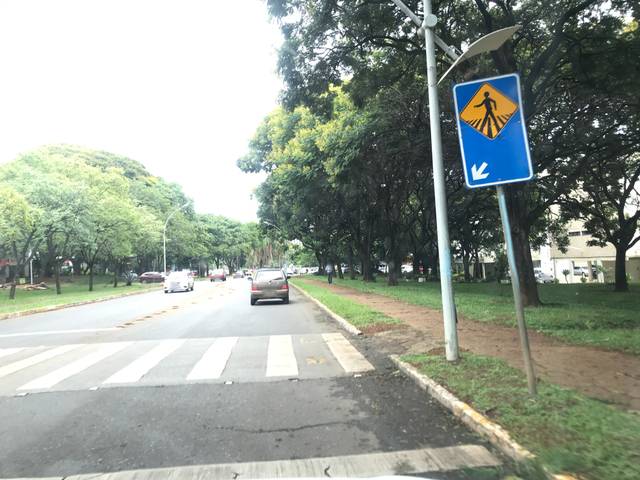
Region: Brazil
Coordinates: -15.807, -47.885